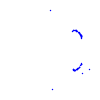
Particle: proton